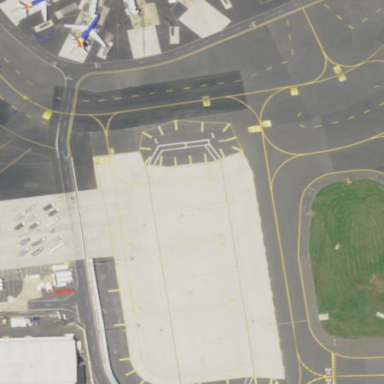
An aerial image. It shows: Apron at the airport.